Aerial crown-view tile of a tropical tree (Barro Colorado Island, Panama), acquired 20240716:
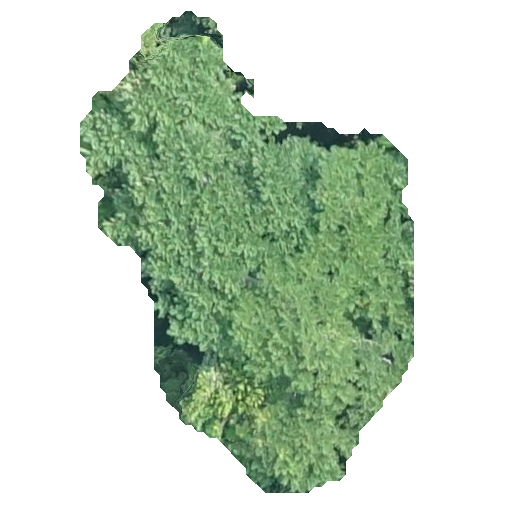
Species: Jacaranda copaia
GBIF accepted scientific name: Jacaranda copaia
Crown area: 157.713 m²